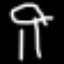
Label: mushroom